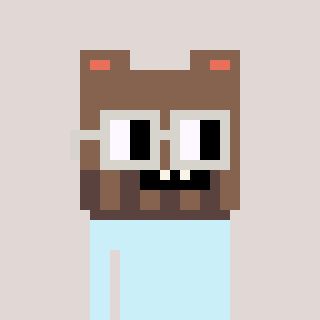
a pixel art character with square light gray glasses, a bear-shaped head and a grayscale-colored body on a warm background